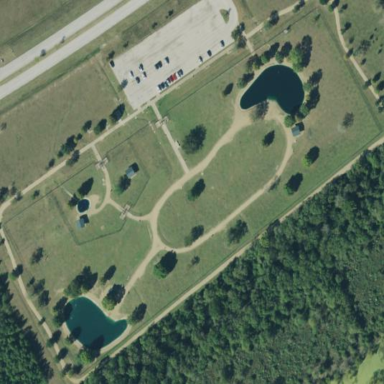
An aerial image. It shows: Dog park enclosed by fence.